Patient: sex M, age 69
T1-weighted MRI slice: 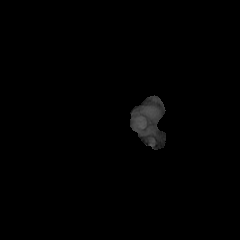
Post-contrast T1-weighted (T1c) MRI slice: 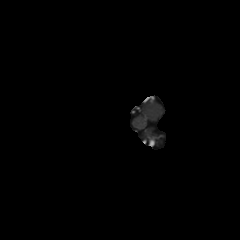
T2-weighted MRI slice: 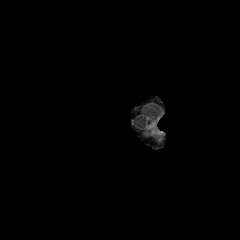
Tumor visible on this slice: no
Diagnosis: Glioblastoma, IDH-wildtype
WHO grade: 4